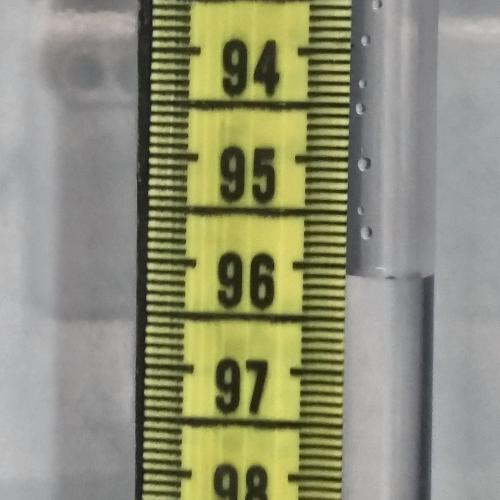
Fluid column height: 96.1 cm